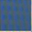
Piece: xx